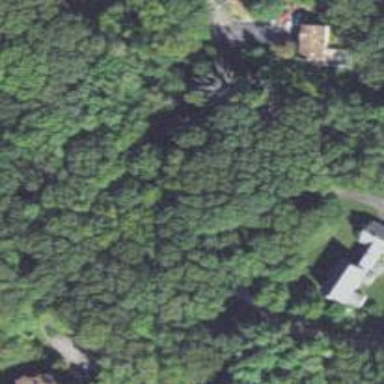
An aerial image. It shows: Driveway.